Question: I would like to draw an arrow indicating the gradient of a function at a point, by pointing in the tangent to the function. I would like the of this arrow to be proportional to the axis size, so that it is visible at any zoom level.
Say we want to draw the derivative of 'x^2' at 'x=1' (the derivative is '2'). Here are two things I tried:
'''
import matplotlib.pyplot as plt
import numpy as np
fig = plt.figure()
ax = fig.add_subplot(111)
x = np.linspace(0, 2, 1000)
y = x**2
ax.plot(x, y)
x, y = (1.0, 1.0)
grad = 2.0
# Fixed size, wrong direction
len_pts = 40
end_xy = (len_pts, len_pts*grad)
ax.annotate("", xy=(x, y), xycoords='data',
xytext=end_xy, textcoords='offset points',
arrowprops=dict(arrowstyle='<-', connectionstyle="arc3"))
# Fixed direction, wrong size
len_units = 0.2
end_xy = (x+len_units, y+len_units*grad)
ax.annotate("", xy=(x, y), xycoords='data',
xytext=end_xy, textcoords='data',
arrowprops=dict(arrowstyle='<-', connectionstyle="arc3"))
ax.axis((0,2,0,2))
plt.show()
'''
Here's what they look like at two zoom levels. To be clear, :

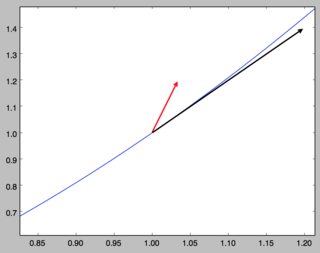
Answer: In your case, it sounds like you want 'quiver'. The scaling options are a bit confusing at first, and the default behavior is different than what you want. However, the entire point of quiver is to give you control over how size, angles, and scaling interact as you resize the plot.
For example:
'''
import matplotlib.pyplot as plt
import numpy as np
fig, ax = plt.subplots()
x = np.linspace(0, 2, 1000)
y = x**2
ax.plot(x, y)
x0, y0 = 1.0, 1.0
dx, dy = 1, 2
length = 1.25 # in inches
dx, dy = length * np.array([dx, dy]) / np.hypot(dx, dy)
ax.quiver(x0, y0, dx, dy, units='inches', angles='xy', scale=1,
scale_units='inches', color='red')
ax.axis((0, 2, 0, 2))
plt.show()
'''

The key part here is
'''
units='inches', angles='xy', scale=1
'''
'angles='xy'' specifies that we want the rotation/angle of the arrow to be in (i.e. to match the gradient of the plotted curve, in this case).
'scale=1' tells it not to autoscale the length of the arrow, and instead draw it the size that we give it with the units we've specified.
'units='inches'' tells 'quiver' to interpret our 'dx, dy' as being in inches.
I'm not sure 'scale_units' is actually needed in this case (it should default to the same as 'units'), but it allows the arrow to have a different length unit than width unit.
And as I resize the plot, the angle stays in data units, but the length stays in inches (i.e. constant length on-screen):